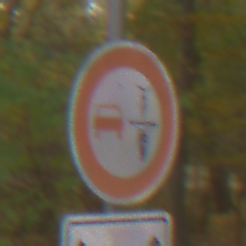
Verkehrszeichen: VerbotUeberholenEinspurigeFahrzeuge
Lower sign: LaengeEinerStrecke2
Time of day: Midday
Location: Outdoor (Nature)
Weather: Overcast
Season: NotSpecified
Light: Natural